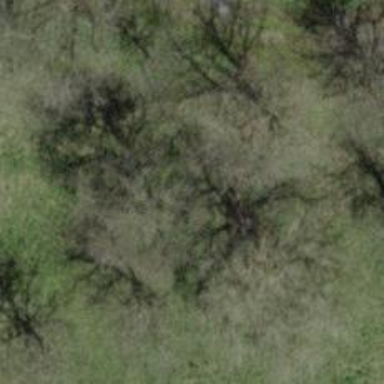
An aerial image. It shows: Beautiful tree in nature.